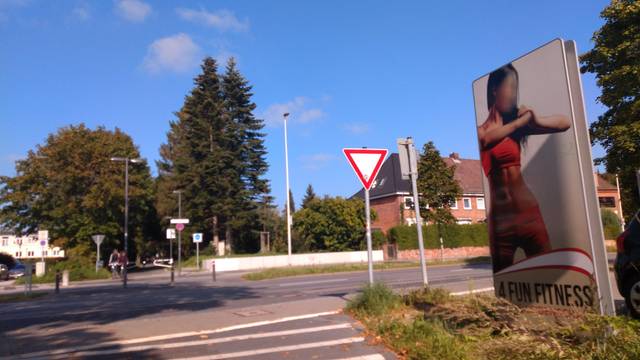
Region: Germany
Coordinates: 54.326, 10.109